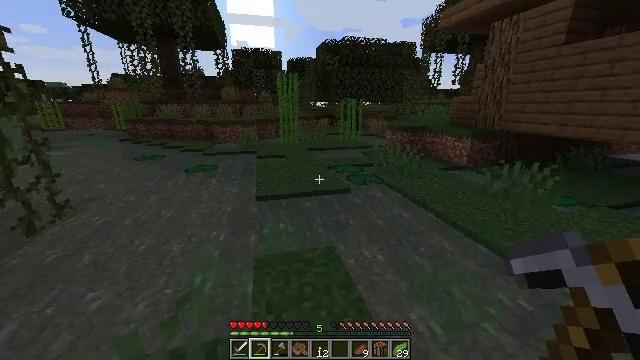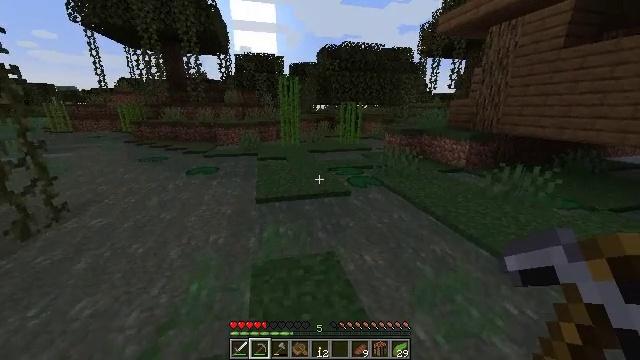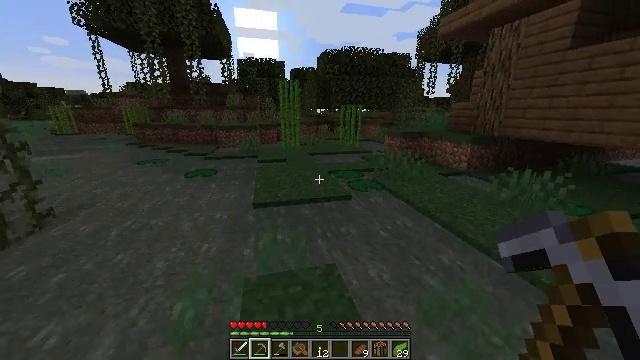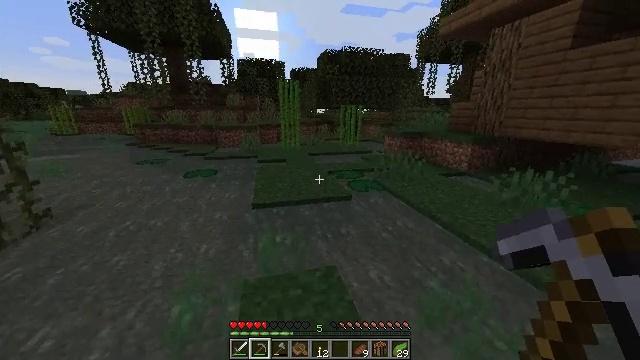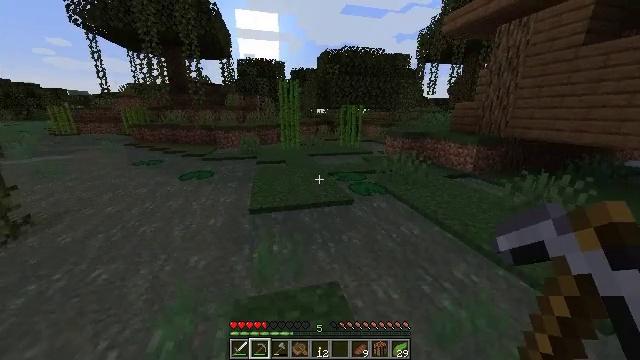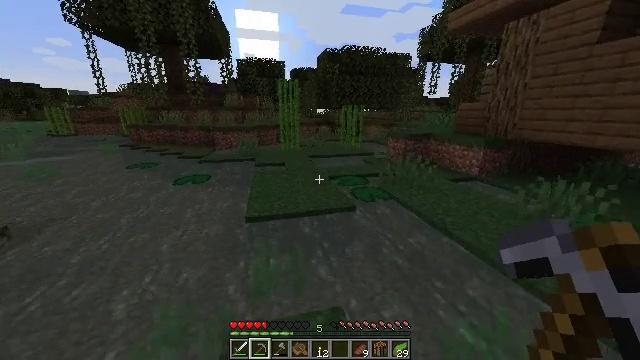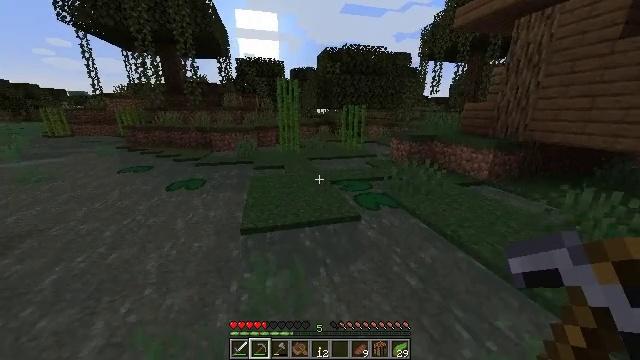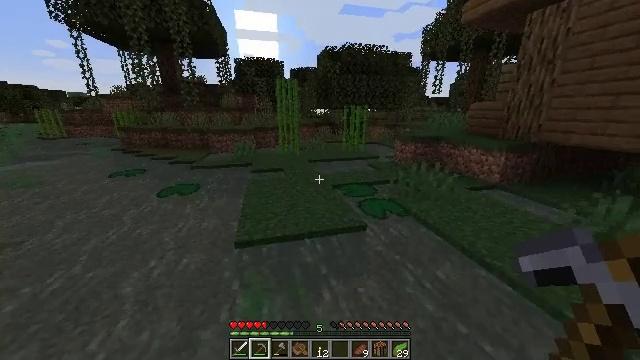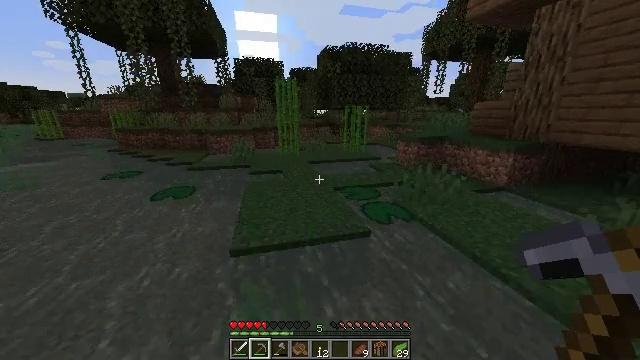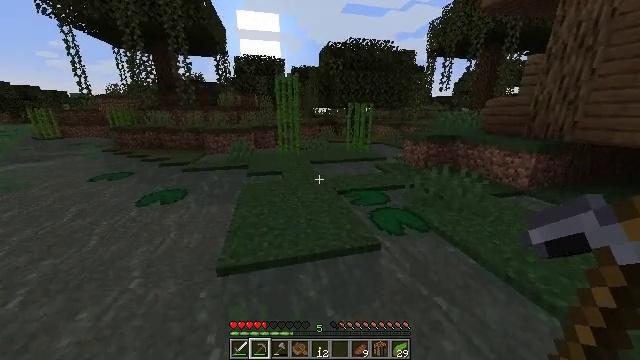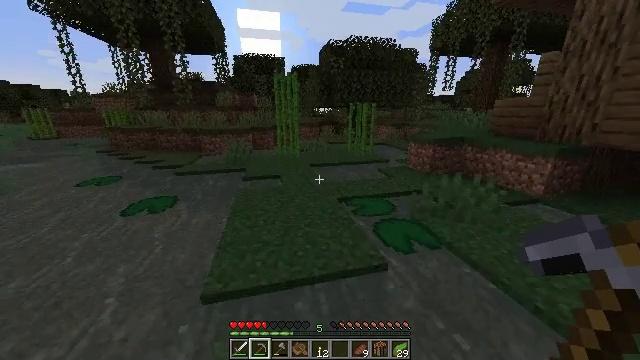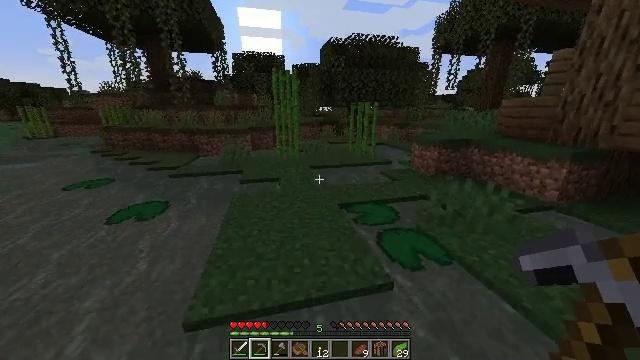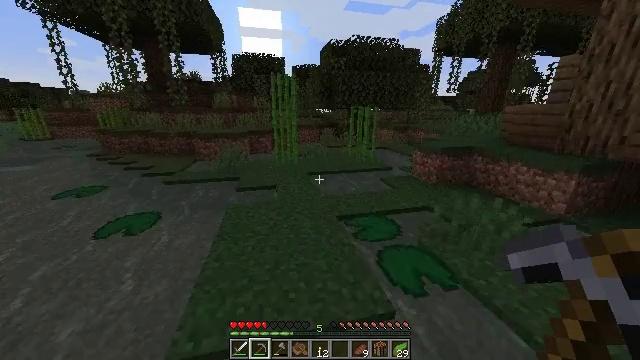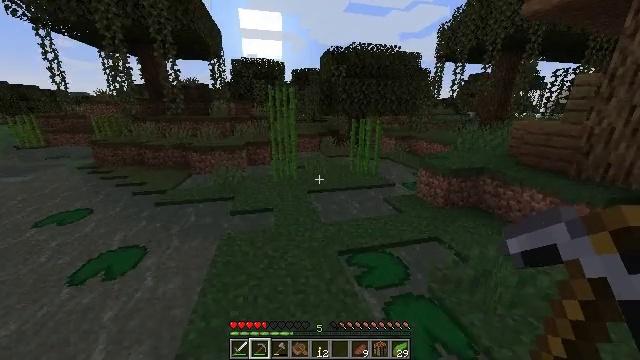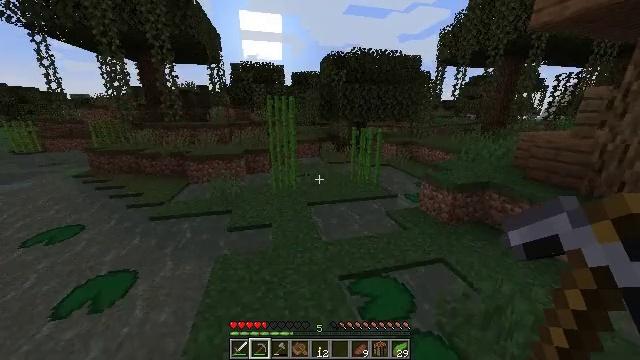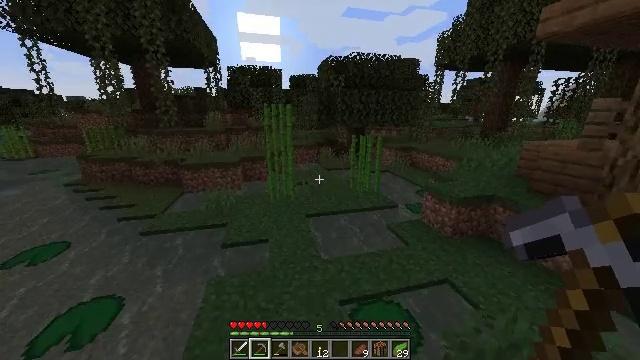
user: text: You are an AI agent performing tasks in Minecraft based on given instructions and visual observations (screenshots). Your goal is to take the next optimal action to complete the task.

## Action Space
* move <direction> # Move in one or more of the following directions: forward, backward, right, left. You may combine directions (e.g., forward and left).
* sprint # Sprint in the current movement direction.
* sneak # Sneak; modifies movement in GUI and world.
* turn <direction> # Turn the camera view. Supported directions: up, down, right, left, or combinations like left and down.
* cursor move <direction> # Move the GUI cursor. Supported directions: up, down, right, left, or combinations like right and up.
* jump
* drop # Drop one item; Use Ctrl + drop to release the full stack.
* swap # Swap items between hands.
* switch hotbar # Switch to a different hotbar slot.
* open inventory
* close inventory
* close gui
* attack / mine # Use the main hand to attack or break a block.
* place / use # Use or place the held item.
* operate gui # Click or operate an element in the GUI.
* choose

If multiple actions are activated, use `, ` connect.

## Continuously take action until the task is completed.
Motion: motion action
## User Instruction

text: Destroy the potted red mushroom.
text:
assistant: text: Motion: move forward, sprint
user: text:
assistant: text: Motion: move forward, sprint
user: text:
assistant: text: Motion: move forward, sprint
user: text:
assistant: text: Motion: move forward, sprint
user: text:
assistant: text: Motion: move forward, sprint
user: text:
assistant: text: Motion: move forward, sprint
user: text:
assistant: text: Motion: move forward
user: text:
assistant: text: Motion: move forward
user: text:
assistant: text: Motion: move forward
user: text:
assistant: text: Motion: move forward
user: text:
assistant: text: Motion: move forward
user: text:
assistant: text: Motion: move forward, jump
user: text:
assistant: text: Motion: move forward, jump
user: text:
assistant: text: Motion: move forward, jump
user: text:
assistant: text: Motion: move forward, jump
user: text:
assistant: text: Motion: move forward, turn right, jump
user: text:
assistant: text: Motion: move forward, turn right, jump
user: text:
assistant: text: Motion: move forward, turn right
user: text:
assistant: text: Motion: move forward, turn right
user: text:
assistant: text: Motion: move forward
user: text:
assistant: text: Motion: move forward, turn right
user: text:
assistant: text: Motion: move forward, turn right
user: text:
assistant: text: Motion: move forward and move left, turn right
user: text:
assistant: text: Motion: move forward and move left, turn right
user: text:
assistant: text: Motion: move forward and move left, turn right
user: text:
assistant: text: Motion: move forward and move left, turn right
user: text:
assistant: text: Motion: move forward, turn right
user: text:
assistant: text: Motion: move forward
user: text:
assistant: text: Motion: move forward
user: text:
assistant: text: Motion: move forward